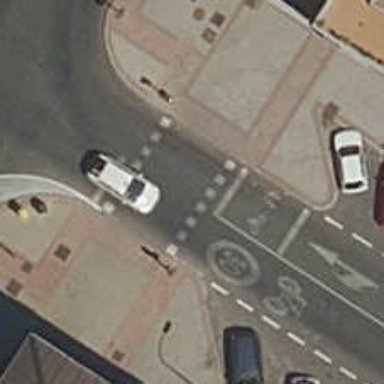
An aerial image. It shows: Footway with traffic signals at crossing.